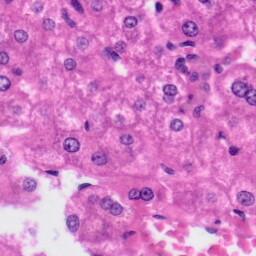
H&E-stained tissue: Liver